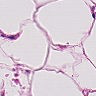
Metastatic tissue present: no